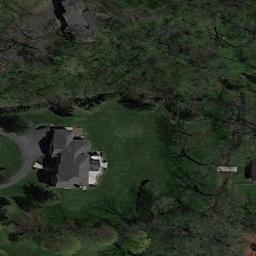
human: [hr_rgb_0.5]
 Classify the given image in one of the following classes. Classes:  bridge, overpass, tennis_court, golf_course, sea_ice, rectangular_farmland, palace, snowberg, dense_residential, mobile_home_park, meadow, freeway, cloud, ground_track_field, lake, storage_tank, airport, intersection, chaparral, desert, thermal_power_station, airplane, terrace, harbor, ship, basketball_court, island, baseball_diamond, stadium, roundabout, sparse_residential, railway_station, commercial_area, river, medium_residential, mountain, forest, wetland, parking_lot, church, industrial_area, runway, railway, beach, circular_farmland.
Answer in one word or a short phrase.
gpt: sparse_residential